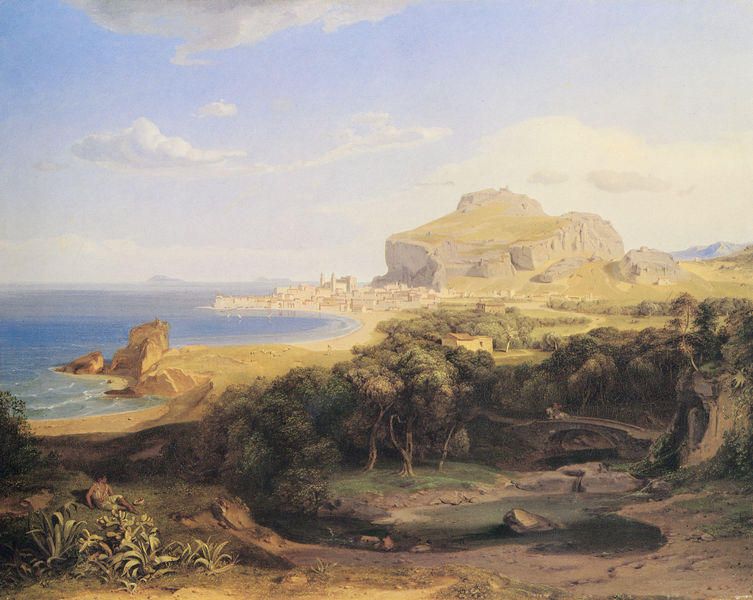
Titel: Cefalù
Künstler: Karl Rottmann
Standort: Köln
Institution: Wallraf-Richartz-Museum
Schlagwörter: akt, baum, berg, blau, blätter, felsen, gemälde, himmel, laub, mann, meer, nackt, schatten, wasser, weiß, wolken, badende, baumstämme, bäume, fluss, gelb, grün, landschaft, menschen, ocker, sand, see, sitzen, stadt, teich, ufer, äste, blumen, braun, frau, grau, hintergrund, licht, ausblick, gras, haus, weg, wiese, wolke, beige, mensch, stein, steine, öl, bach, ferne, horizont, häuser, hügel, natur, weite, brücke, gewässer, kirche, sonne, wiesen, insel, land, realismus, pflanze, pflanzen, höhle, tal, wald, anhöhe, boote, pferd, reiter, turm, gischt, küste, schiffe, sommer, strand, welle, wellen, italien, ort, warm, berge, fels, gipfel, dorf, dächer, schlucht, idylle, pause, rast, hafen, böschung, romantik, ölgemälde, brandung, wogen, bucht, ortschaft, ruine, burg, türme, steinbrücke, sandstrand, idyll, lichtung, agaven, landzunge, wärme, romantisch, tümpel, gaugin, karg, griechenland, kakteen, reichtum, stadtmauer, arkadien, eule, ausruhen, golf, staffagefiguren, rottmann, akanthus, erdhügel, hafenstadt, kliff, küstenstadt, zyklus, amalfi, carl rottmann, inse, felsen griechenland, jkgf, past, sukkulenten